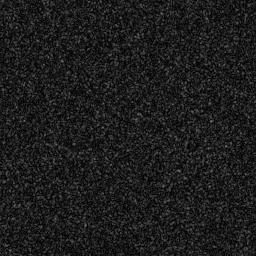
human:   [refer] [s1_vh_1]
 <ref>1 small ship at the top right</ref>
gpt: <box>[[92, 20, 99, 31, 0]]</box>